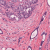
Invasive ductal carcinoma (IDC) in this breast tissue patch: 1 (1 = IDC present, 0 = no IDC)